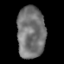
Tissue: lung
Cell type: Others
Senescence score: 0.1333
Nuclear area (px): 1418
Mean DAPI intensity: 116.235